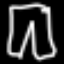
Label: pants